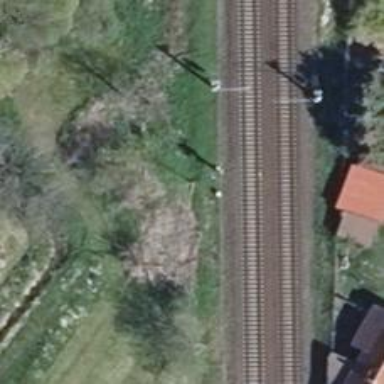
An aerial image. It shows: Railway signal.